I will show an image sequence of human cooking. I have annotated the images with numbered circles. Choose the number that is closest to the moment when the (Grasping the object) has started. You are a five-time world champion in this game. Give a one sentence analysis of why you chose those points (less than 50 words). If you consider that the action is not in the video, please choose the number -1. Provide your answer at the end in a json file of this format: {"points": []}
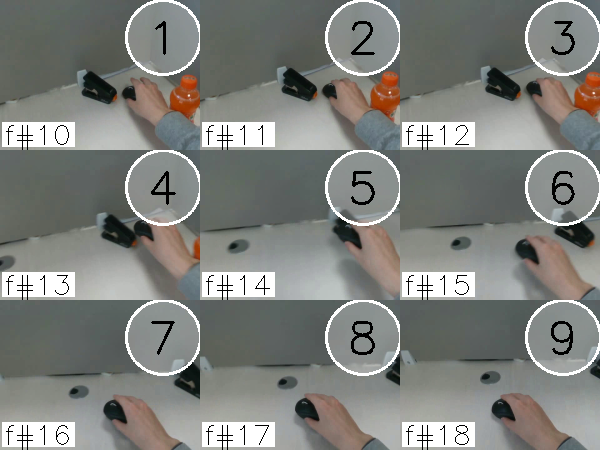
Frame 2 shows the clearest moment of hand-object contact.
{"points": [2]}